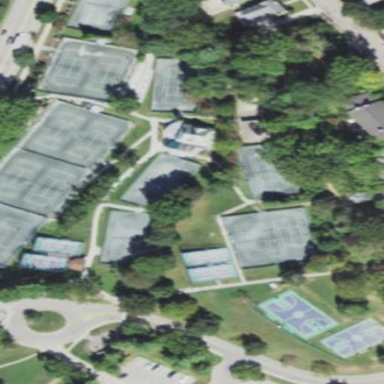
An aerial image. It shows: Sports centre featuring tennis facilities.